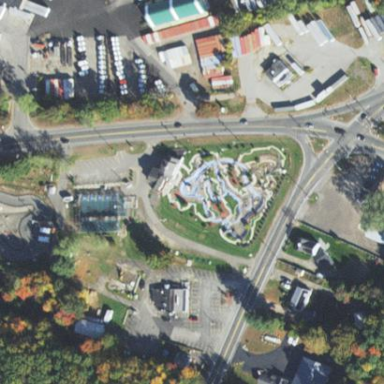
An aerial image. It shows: Miniature golf course.